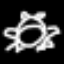
Label: frog